Question: I have several group elements, all are siblings.
I'm trying to select the one with the class of 'sliceActive' and give it a class of 'slice' and give the next sibling down the class of 'sliceActive'

all of this will be on the click event for my next button. I know how to select the .activeSlice and give it .slice but how to I select the next g node and give it .sliceActive?
'''
$(".button").click(function(){
d3.select("g.sliceActive").attr('class','slice');
});
'''
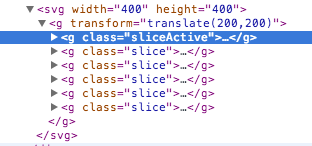
Answer: You can use CSS adjacent sibling
'''
d3.select("g.sliceActive + g").attr('class','sliceActive');
'''
Might want to check browser support based on your particular requirements.